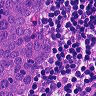
Metastatic tissue present: yes